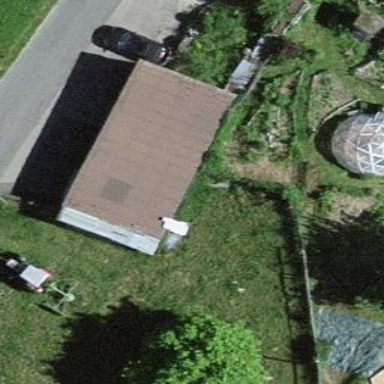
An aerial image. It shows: Garage building.